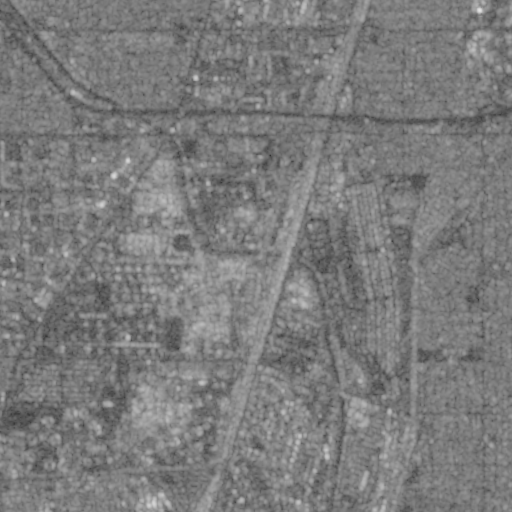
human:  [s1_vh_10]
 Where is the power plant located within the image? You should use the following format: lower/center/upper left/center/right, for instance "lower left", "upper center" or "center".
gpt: The power plant is located in the center left of the image.
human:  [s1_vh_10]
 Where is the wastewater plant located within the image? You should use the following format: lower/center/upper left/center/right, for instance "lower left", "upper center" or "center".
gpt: The wastewater plant is located in the lower center of the image.
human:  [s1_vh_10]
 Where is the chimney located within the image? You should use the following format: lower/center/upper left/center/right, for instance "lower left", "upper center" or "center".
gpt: The chimney is located in the center left of the image.
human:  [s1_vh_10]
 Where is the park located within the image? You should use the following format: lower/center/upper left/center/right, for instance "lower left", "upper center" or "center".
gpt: There is no park in the image.

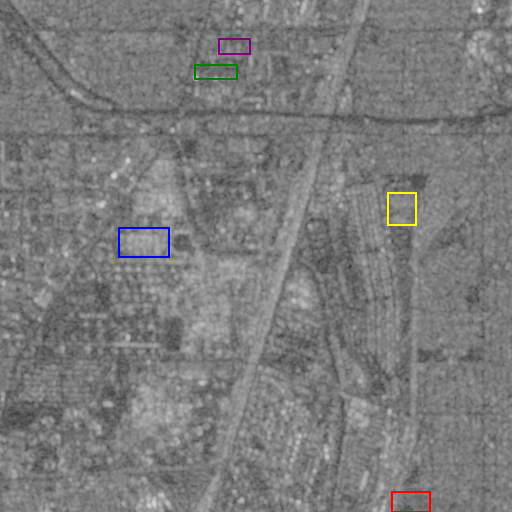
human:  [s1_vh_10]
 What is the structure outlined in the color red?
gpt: The structure outlined in red is a park.
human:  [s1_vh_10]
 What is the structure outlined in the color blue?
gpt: The structure outlined in blue is a power plant.
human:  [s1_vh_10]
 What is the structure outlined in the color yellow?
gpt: The structure outlined in yellow is a power substation.
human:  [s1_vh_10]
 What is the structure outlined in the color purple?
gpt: The structure outlined in purple is a building.
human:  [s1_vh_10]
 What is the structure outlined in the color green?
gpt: The structure outlined in green is a building.
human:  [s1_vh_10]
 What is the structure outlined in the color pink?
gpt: There is no pink outline.